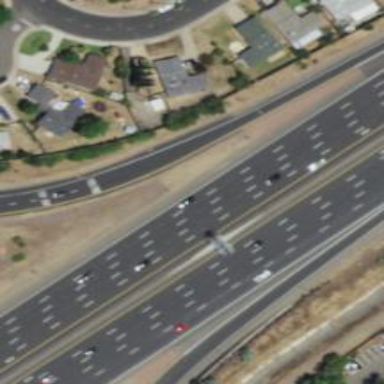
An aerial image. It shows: Motorway link.